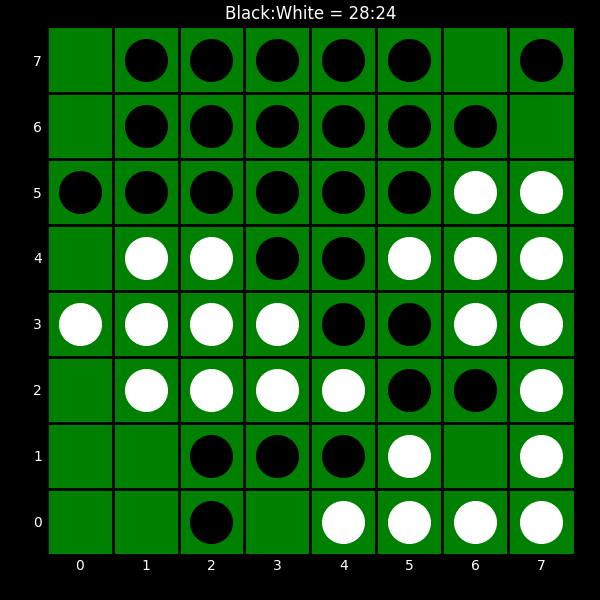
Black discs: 28
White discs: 24